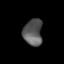
Tissue: lung
Cell type: Endothelial cells
Senescence score: 0.6408
Nuclear area (px): 492
Mean DAPI intensity: 90.866